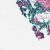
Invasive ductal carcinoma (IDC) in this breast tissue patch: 0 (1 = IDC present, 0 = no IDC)